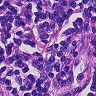
Metastatic tissue present: no